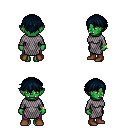
a pixel art fantasy rpg character, female body template, orc, green skin, chain mail, magenta pants, raven short bangs hairstyle, bracelets, brown shoes, four views (front, back, left, right), 2x2 character sprite sheet, small pixel art, hard edges, no anti-aliasing